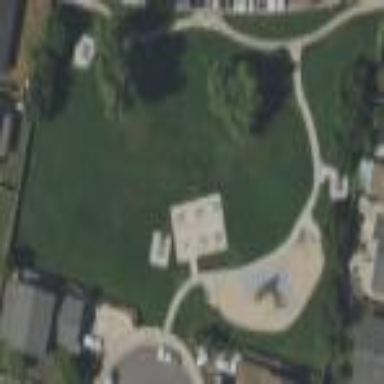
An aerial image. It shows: Park.